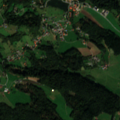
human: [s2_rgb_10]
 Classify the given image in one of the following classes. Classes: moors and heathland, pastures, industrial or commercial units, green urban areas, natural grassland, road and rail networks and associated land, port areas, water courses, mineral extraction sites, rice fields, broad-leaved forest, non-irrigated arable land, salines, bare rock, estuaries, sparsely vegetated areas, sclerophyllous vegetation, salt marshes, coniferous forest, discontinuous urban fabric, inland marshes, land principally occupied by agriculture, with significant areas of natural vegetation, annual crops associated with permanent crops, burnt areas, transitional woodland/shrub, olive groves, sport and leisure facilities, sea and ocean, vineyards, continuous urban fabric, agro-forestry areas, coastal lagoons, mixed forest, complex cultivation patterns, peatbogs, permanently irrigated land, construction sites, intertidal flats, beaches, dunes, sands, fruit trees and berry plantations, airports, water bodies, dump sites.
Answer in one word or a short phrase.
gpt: pastures, complex cultivation patterns, land principally occupied by agriculture, with significant areas of natural vegetation, broad-leaved forest, mixed forest